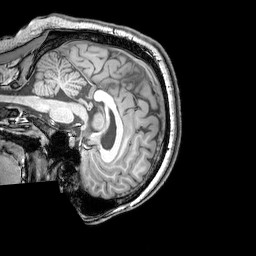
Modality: T1w
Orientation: sagittal
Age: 22
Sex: male
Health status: healthy
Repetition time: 0.081 s
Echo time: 0.037 s